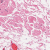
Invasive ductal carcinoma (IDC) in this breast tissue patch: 0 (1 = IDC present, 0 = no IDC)